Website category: sports
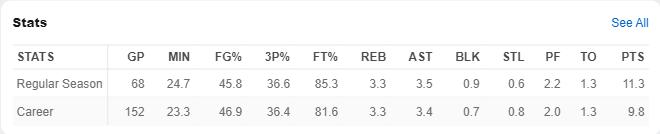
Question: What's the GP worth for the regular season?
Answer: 68

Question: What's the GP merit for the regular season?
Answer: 68

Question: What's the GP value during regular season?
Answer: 68

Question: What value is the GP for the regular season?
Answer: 68

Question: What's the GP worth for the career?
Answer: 152

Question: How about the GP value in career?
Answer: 152

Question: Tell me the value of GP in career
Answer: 152

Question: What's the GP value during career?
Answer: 152

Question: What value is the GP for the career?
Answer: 152

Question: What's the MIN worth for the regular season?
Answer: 24.7

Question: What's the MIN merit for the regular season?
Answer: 24.7

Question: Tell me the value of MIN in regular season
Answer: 24.7

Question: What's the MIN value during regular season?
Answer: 24.7

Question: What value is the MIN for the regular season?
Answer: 24.7

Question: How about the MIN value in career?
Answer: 23.3

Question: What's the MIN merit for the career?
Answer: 23.3

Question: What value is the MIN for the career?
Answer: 23.3

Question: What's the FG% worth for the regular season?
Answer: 45.8

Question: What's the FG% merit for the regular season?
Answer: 45.8

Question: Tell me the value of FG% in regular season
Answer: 45.8

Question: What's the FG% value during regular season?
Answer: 45.8

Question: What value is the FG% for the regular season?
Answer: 45.8

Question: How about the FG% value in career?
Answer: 46.9

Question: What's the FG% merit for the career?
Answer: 46.9

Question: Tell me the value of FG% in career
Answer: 46.9

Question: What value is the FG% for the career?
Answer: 46.9

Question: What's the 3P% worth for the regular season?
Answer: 36.6

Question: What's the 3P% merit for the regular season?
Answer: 36.6

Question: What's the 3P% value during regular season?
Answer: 36.6

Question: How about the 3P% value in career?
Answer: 36.4

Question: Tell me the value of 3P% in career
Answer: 36.4

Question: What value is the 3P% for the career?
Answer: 36.4

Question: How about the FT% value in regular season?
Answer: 85.3

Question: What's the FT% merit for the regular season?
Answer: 85.3

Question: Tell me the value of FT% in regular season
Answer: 85.3

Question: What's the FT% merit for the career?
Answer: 81.6

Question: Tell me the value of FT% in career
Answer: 81.6

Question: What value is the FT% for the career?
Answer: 81.6

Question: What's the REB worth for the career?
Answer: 3.3

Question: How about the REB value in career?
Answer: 3.3

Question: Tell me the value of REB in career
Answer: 3.3

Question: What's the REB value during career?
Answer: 3.3

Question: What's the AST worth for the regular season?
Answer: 3.5

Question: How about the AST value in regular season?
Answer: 3.5

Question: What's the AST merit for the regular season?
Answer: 3.5

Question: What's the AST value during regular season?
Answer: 3.5

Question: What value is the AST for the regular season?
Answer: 3.5

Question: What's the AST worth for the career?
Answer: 3.4

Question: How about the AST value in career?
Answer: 3.4

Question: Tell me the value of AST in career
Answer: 3.4

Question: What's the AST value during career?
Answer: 3.4

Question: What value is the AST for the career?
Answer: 3.4

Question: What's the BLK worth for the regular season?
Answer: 0.9

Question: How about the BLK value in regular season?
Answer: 0.9

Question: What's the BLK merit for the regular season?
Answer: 0.9

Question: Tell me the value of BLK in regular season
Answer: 0.9

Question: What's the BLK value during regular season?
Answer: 0.9

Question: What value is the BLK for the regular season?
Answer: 0.9

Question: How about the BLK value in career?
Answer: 0.7

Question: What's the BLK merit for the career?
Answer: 0.7

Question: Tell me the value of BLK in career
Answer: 0.7

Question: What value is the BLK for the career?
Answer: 0.7

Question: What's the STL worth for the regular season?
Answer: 0.6

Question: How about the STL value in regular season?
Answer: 0.6